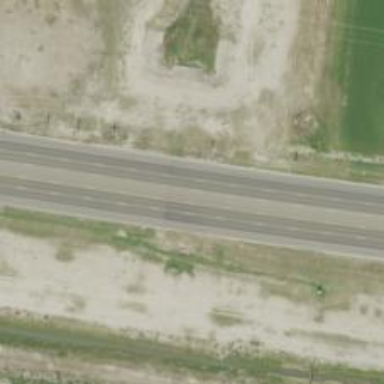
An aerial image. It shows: Secondary road.